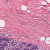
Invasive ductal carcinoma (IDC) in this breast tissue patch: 0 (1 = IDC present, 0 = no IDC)